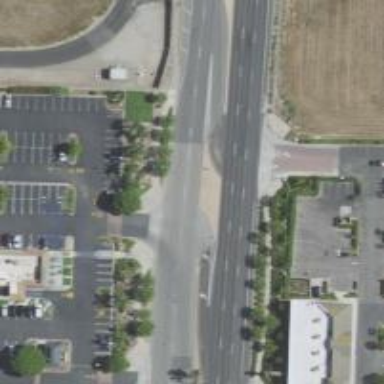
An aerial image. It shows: Secondary link road with asphalt surface.